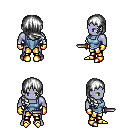
a pixel art fantasy rpg character, male body template, dark elf, purple skin, blue vest, gold greaves, white right-swept hairstyle, gold gloves, gold boots, dagger, four views (front, back, left, right), 2x2 character sprite sheet, small pixel art, hard edges, no anti-aliasing